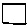
Label: square